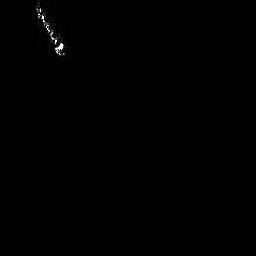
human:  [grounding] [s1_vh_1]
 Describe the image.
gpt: In the satellite image, there is  <ref>1 medium ship </ref> <box>[[12, 0, 24, 21, 0]]</box> located at top left.